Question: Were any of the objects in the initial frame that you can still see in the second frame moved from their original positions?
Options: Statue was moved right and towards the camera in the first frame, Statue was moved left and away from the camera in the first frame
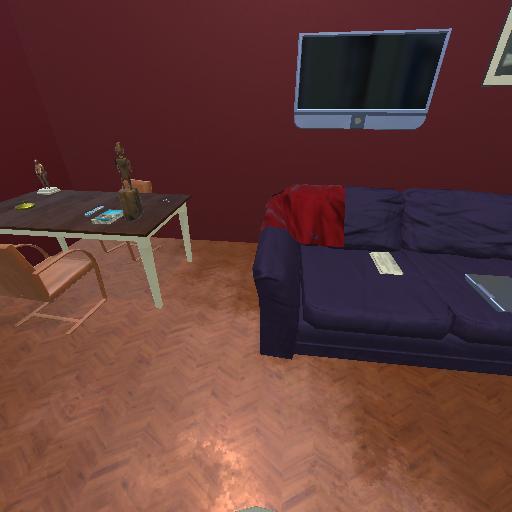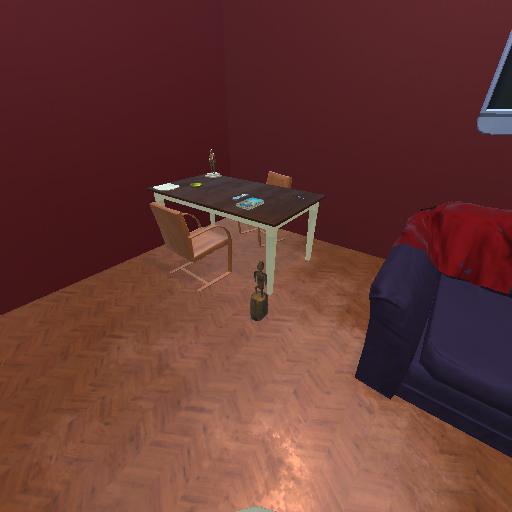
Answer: Statue was moved right and towards the camera in the first frame